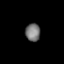
Tissue: prostate
Cell type: T cells
Senescence score: 0.3456
Nuclear area (px): 259
Mean DAPI intensity: 117.104